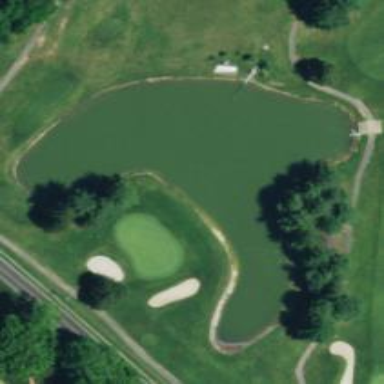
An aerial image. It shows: Golf hole.